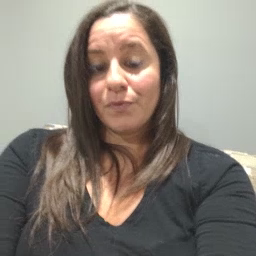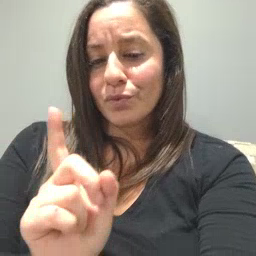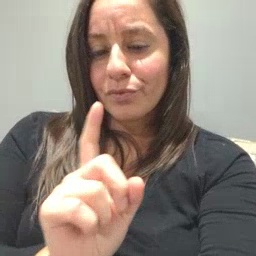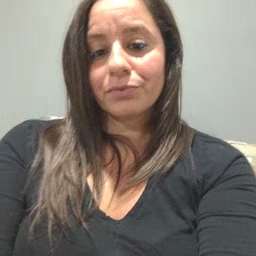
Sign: where